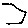
Label: hexagon